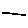
Label: line